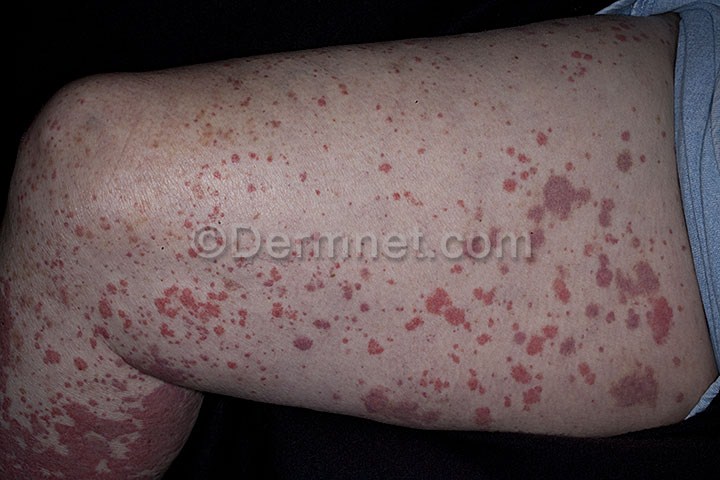
Disease: Vasculitis Photos